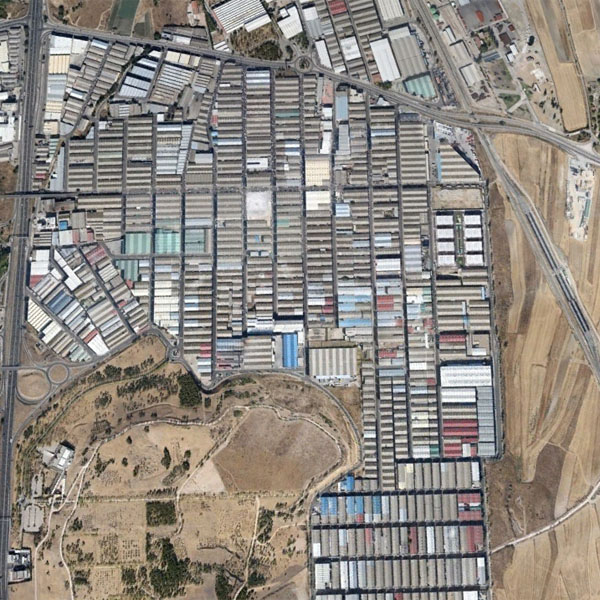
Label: Industrial